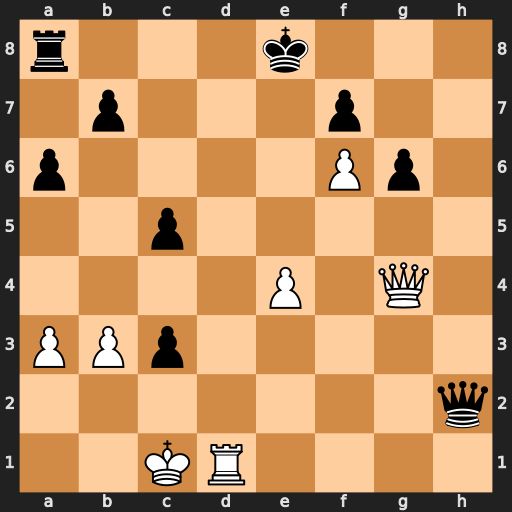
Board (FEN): r3k3/1p3p2/p4Pp1/2p5/4P1Q1/PPp5/7q/2KR4
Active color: w
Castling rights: q
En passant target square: -
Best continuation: Qd7+ Kf8 Qd8+ Rxd8 Rxd8#